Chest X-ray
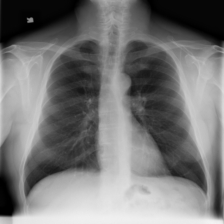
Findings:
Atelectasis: negative
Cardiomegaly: negative
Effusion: negative
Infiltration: negative
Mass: negative
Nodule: negative
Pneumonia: negative
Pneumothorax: negative
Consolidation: negative
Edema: negative
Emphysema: negative
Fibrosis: negative
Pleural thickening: negative
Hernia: negative